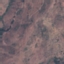
Land use / land cover: HerbaceousVegetation